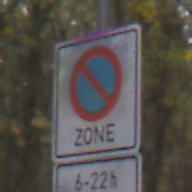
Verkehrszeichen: BeginnEingeschraenktesHalteverbotZone
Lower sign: ZeitangabenMitBeschraenkungAufWochentage4
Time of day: MorningAfternoon
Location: Outdoor (Nature)
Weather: Overcast
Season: Autumn
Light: Natural